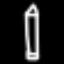
Label: pencil